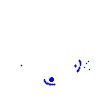
Particle: pion